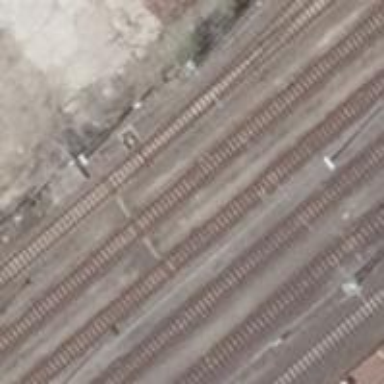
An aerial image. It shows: Railway switch.